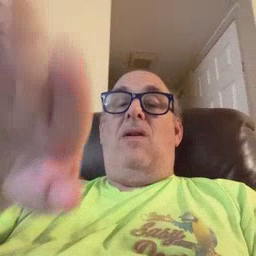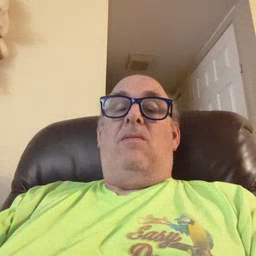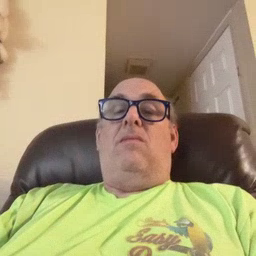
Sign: elephant